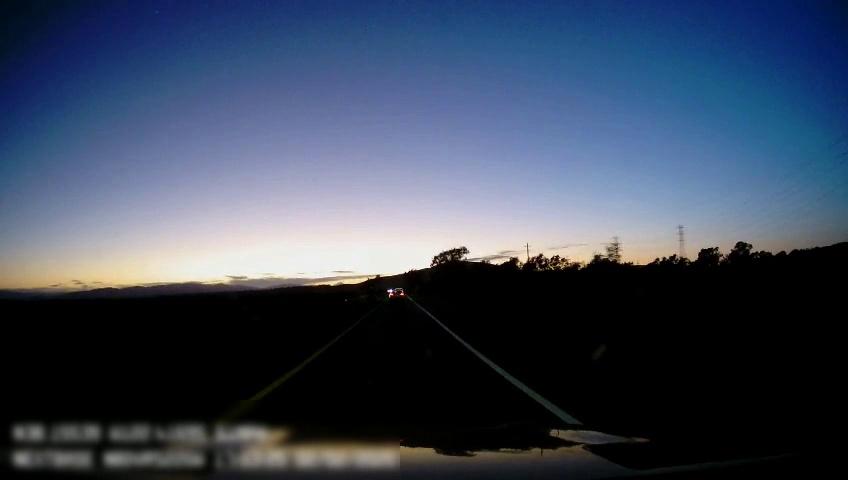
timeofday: Dusk/Dawn/Twilight
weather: Other
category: Drivable Space
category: Vehicles | Car
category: Lanes | Current Lane
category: Lanes | Current Lane